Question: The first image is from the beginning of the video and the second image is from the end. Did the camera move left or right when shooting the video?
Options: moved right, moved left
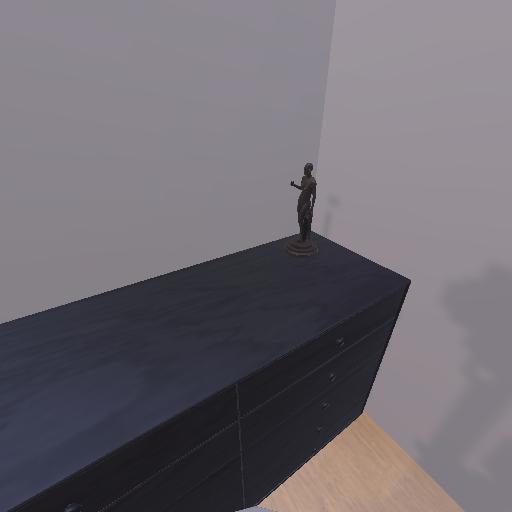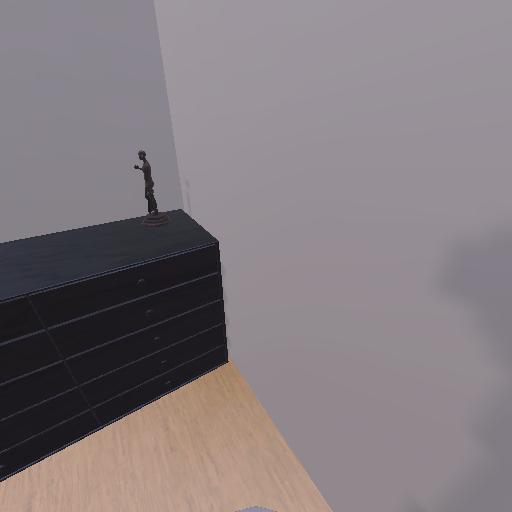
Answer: moved right